Field crop: maize
Growth stage: 2
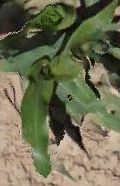
Species: maize